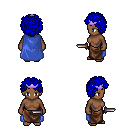
a pixel art fantasy rpg character, female body template, human, dark skin, blue cape, robe skirt, blue curly afro hairstyle, purple tiara, dagger, four views (front, back, left, right), 2x2 character sprite sheet, small pixel art, hard edges, no anti-aliasing